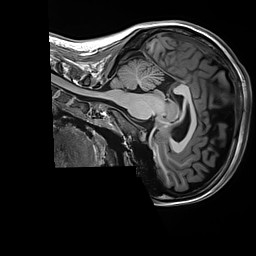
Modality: T1w
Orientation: sagittal
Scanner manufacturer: siemens
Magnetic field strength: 3 T
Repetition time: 2.5 s
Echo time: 0.00299 s